高一 · 立体几何学
如图 2-2-11 所示的几何体中, $\triangle A B C$ 是任意三角形, $A E / / C D$, 且 $A E=A B=2 a, C D=a, F$ 为 $B E$ 的中点, 求证: $D F / /$ 平面 $A B C$.

图 2-2-11
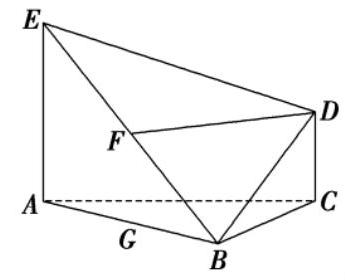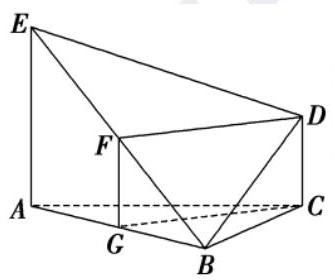
答案: 如图所示, 取 $A B$ 的中点 $G$, 连接 $F G, C G$,

$\because F, G$ 分别是 $B E, A B$ 的中点,

$\therefore F G / / A E, F G=\frac{1}{2} A E$.

叉 $\because A E=2 a, C D=a$,

$\therefore C D=\frac{1}{2} A E$. 又 $A E / / C D$,

$\therefore C D / / F G, C D=F G$,
$\therefore$ 四边形 $C D F G$ 为平行四边形,

$\therefore D F / / C G$. 又 $C G \subset$ 平面 $A B C, D F \subset$ 平面 $A B C$,

$\therefore D F / /$ 平面 $A B C$.